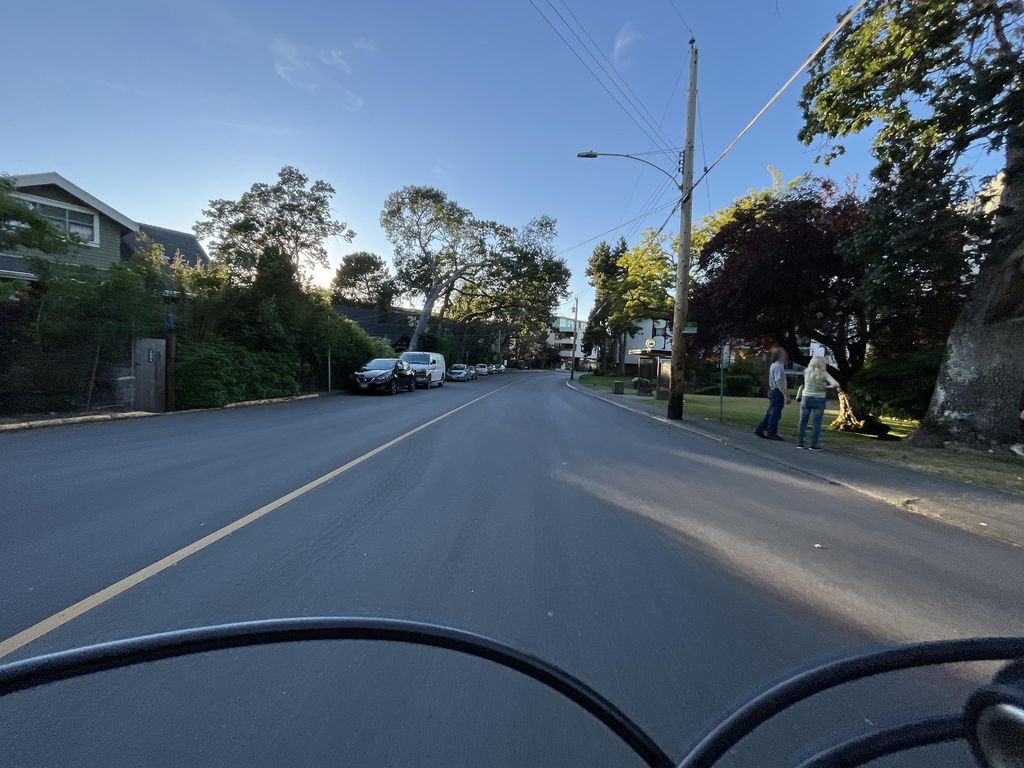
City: victoria